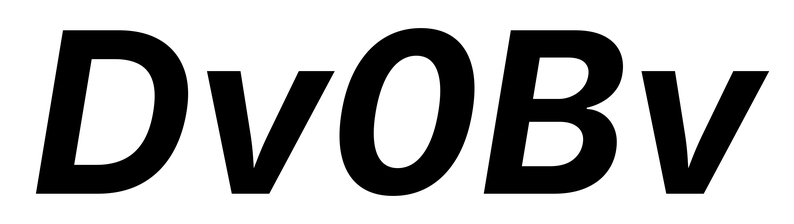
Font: Inter-Italic_Bold_Italic